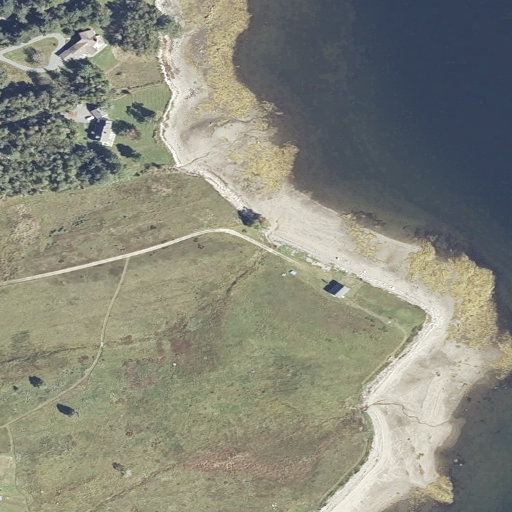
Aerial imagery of cape in Maine named Haskell Point containing grassland, open water, herbaceous wetlands, mixed forest, open development, medium intensity development, woody wetlands, and low intensity development